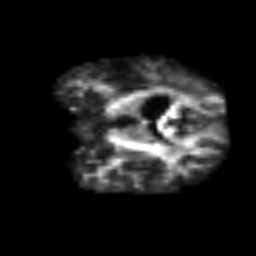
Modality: FA
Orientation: coronal
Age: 54
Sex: female
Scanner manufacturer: siemens
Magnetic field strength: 3 T
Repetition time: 3.2 s
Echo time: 0.081 s